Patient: sex M, age 26
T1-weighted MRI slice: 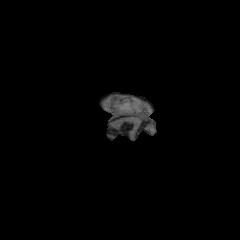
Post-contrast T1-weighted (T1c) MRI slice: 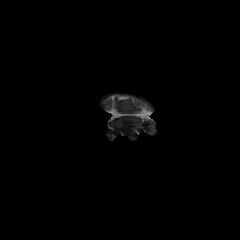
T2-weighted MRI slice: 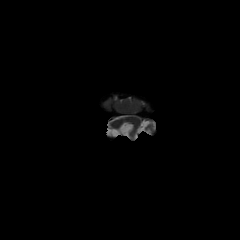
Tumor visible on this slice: no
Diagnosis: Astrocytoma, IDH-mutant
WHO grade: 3